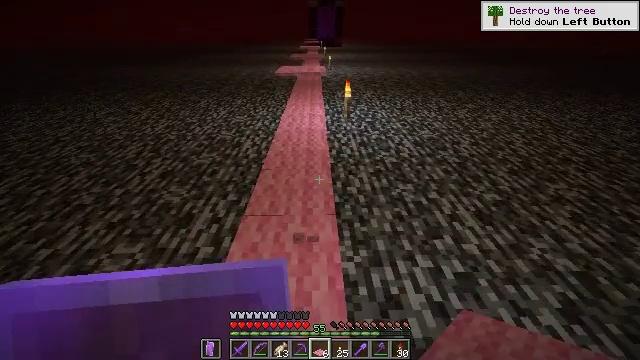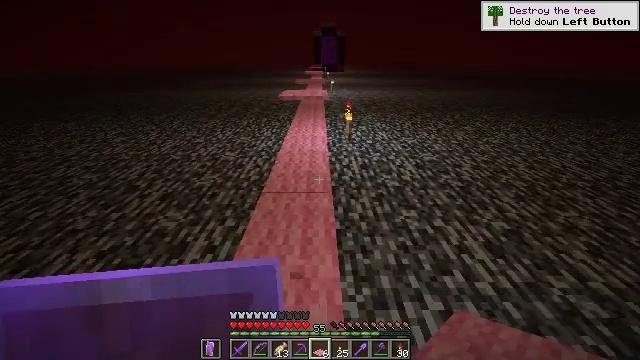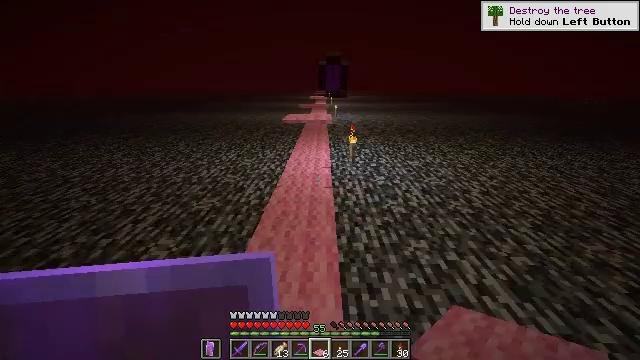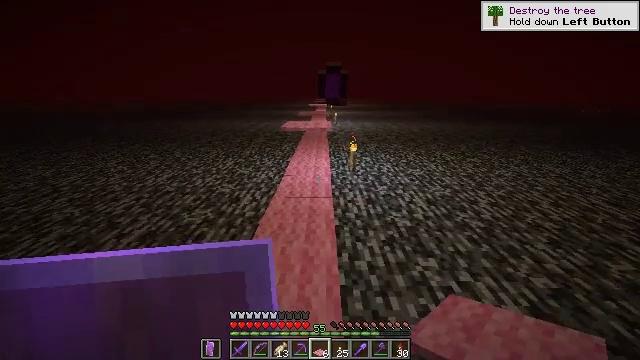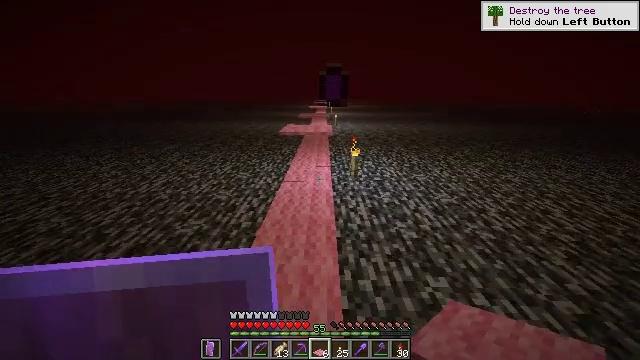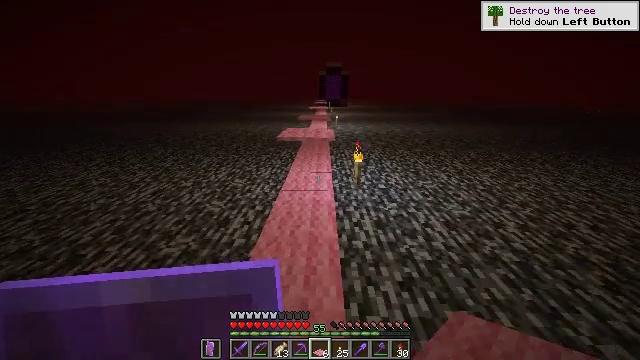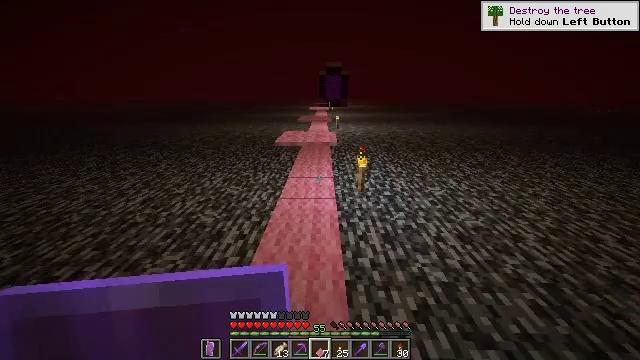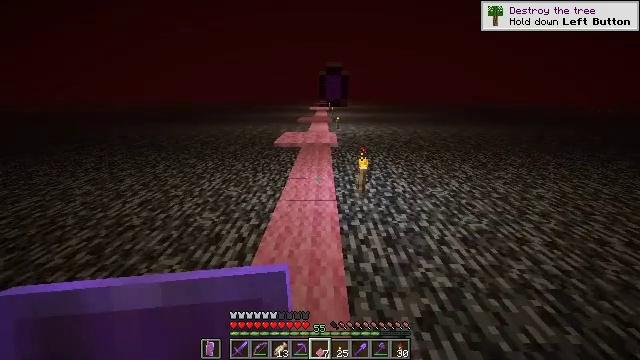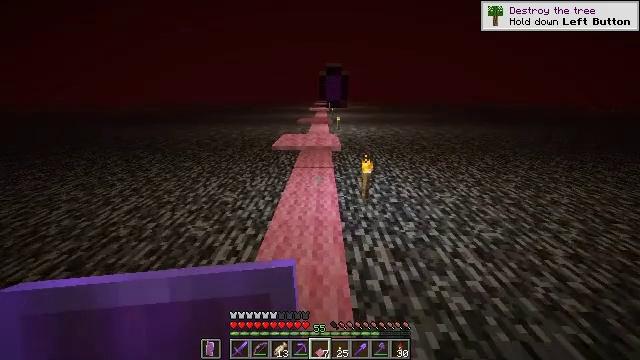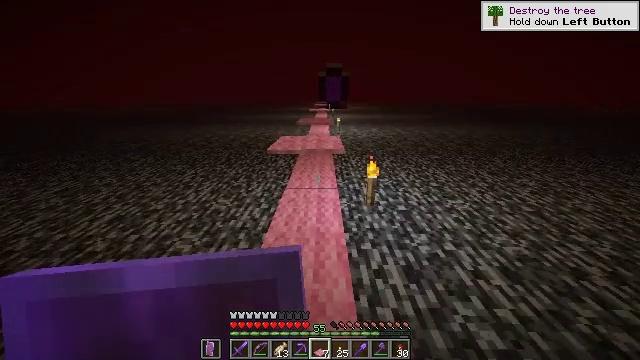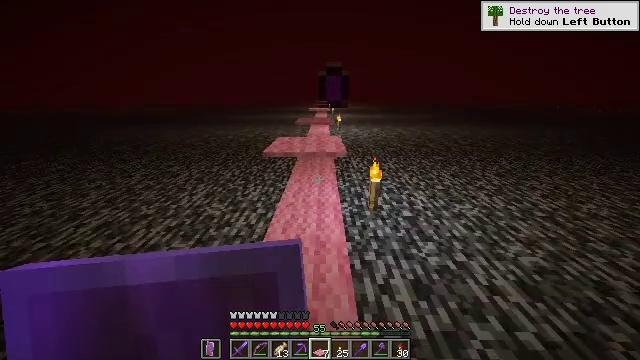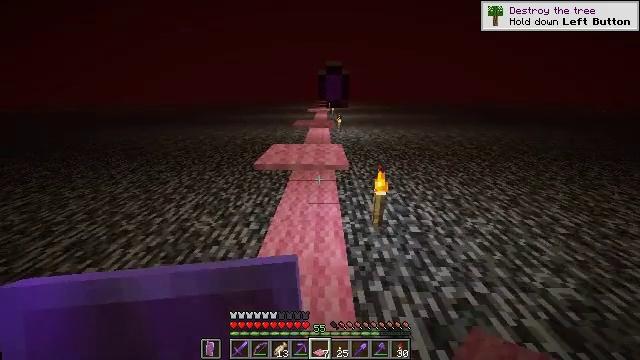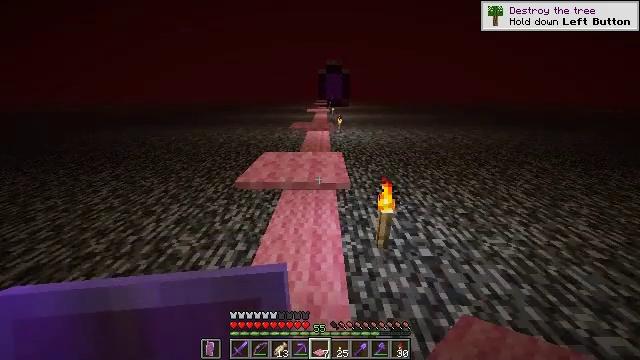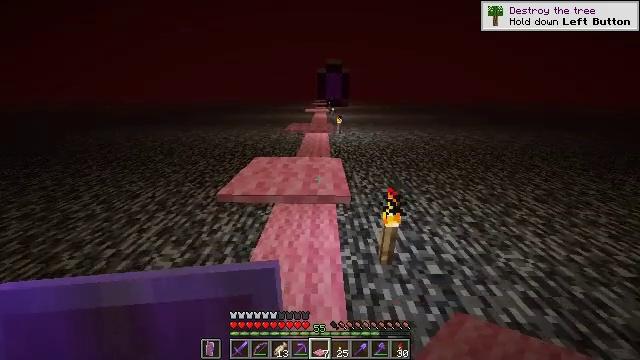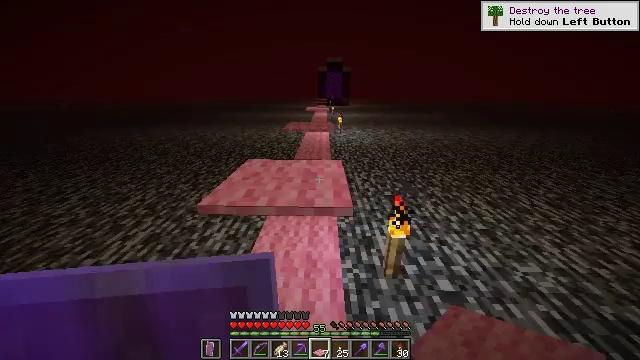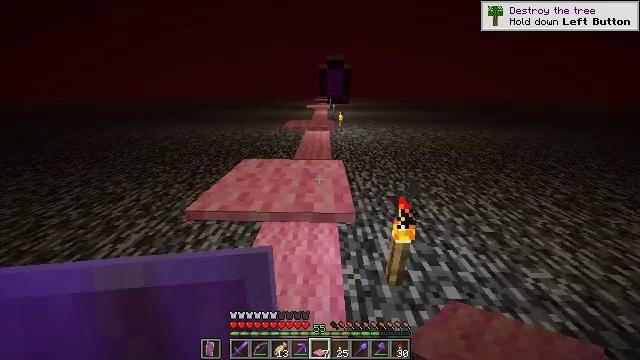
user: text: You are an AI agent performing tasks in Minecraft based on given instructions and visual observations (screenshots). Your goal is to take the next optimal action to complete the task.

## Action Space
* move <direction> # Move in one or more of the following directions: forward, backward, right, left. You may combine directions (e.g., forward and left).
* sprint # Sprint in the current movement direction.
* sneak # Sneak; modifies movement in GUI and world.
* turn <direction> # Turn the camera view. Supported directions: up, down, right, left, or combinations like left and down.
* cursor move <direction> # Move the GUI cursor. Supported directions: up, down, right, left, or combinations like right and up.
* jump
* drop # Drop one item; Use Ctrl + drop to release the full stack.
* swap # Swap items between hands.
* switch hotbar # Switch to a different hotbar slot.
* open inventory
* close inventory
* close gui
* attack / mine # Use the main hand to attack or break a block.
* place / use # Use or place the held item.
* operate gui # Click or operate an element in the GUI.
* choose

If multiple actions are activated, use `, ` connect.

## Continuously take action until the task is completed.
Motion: motion action
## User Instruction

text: mine block pink carpet
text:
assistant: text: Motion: move forward, sprint, turn up
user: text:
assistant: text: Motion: move forward, sprint, turn left and up
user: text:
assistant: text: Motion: move forward, sprint, turn up
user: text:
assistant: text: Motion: move forward, sprint
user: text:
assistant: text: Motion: move forward, sprint
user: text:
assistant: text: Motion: move forward, sprint
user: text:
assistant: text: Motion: move forward, sprint
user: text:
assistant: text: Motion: move forward, sprint
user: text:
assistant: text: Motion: move forward, sprint
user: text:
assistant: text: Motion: move forward, sprint
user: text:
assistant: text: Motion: move forward, sprint
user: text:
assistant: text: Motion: move forward, sprint
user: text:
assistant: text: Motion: move forward, sprint
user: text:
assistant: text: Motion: move forward
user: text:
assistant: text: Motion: move forward
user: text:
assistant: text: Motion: no_op
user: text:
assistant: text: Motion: no_op
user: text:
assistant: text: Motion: no_op
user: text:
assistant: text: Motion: attack / mine
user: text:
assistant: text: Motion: turn down, attack / mine
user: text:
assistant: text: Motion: turn down, attack / mine
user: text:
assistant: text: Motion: attack / mine
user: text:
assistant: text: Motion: attack / mine
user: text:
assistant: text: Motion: attack / mine
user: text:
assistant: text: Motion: attack / mine
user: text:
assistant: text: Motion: move forward
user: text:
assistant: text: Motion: move forward
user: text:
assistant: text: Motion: move forward
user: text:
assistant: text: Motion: move forward
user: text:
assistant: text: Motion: move forward, turn up